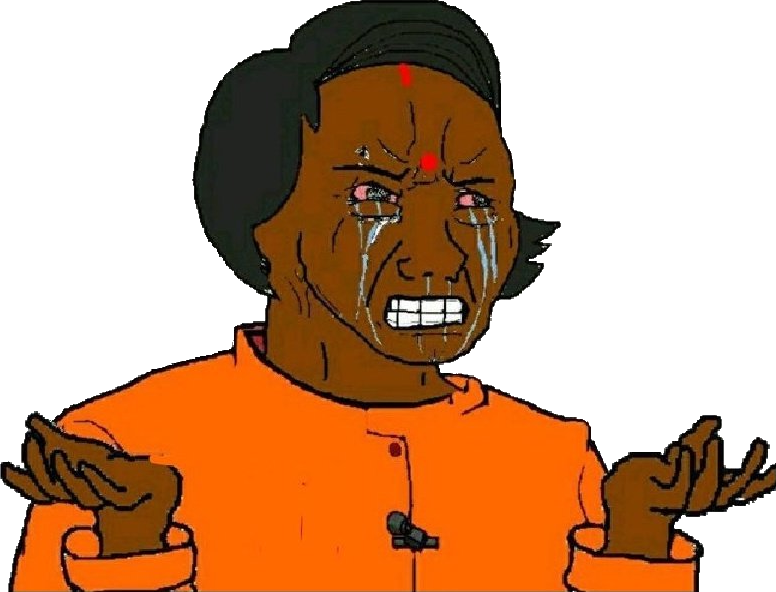
Label: 5_Crying_Wojak